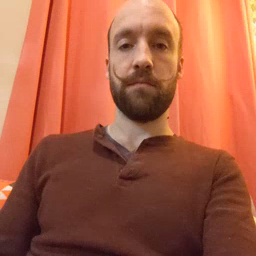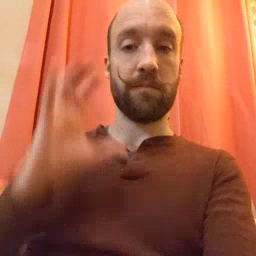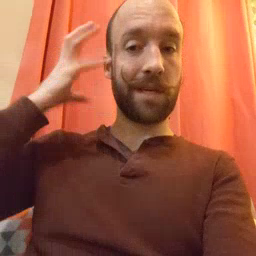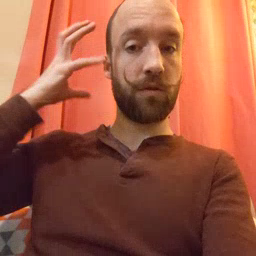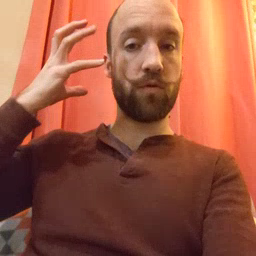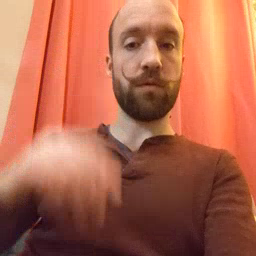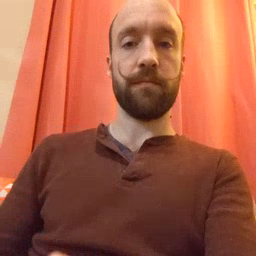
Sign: radio